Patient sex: M
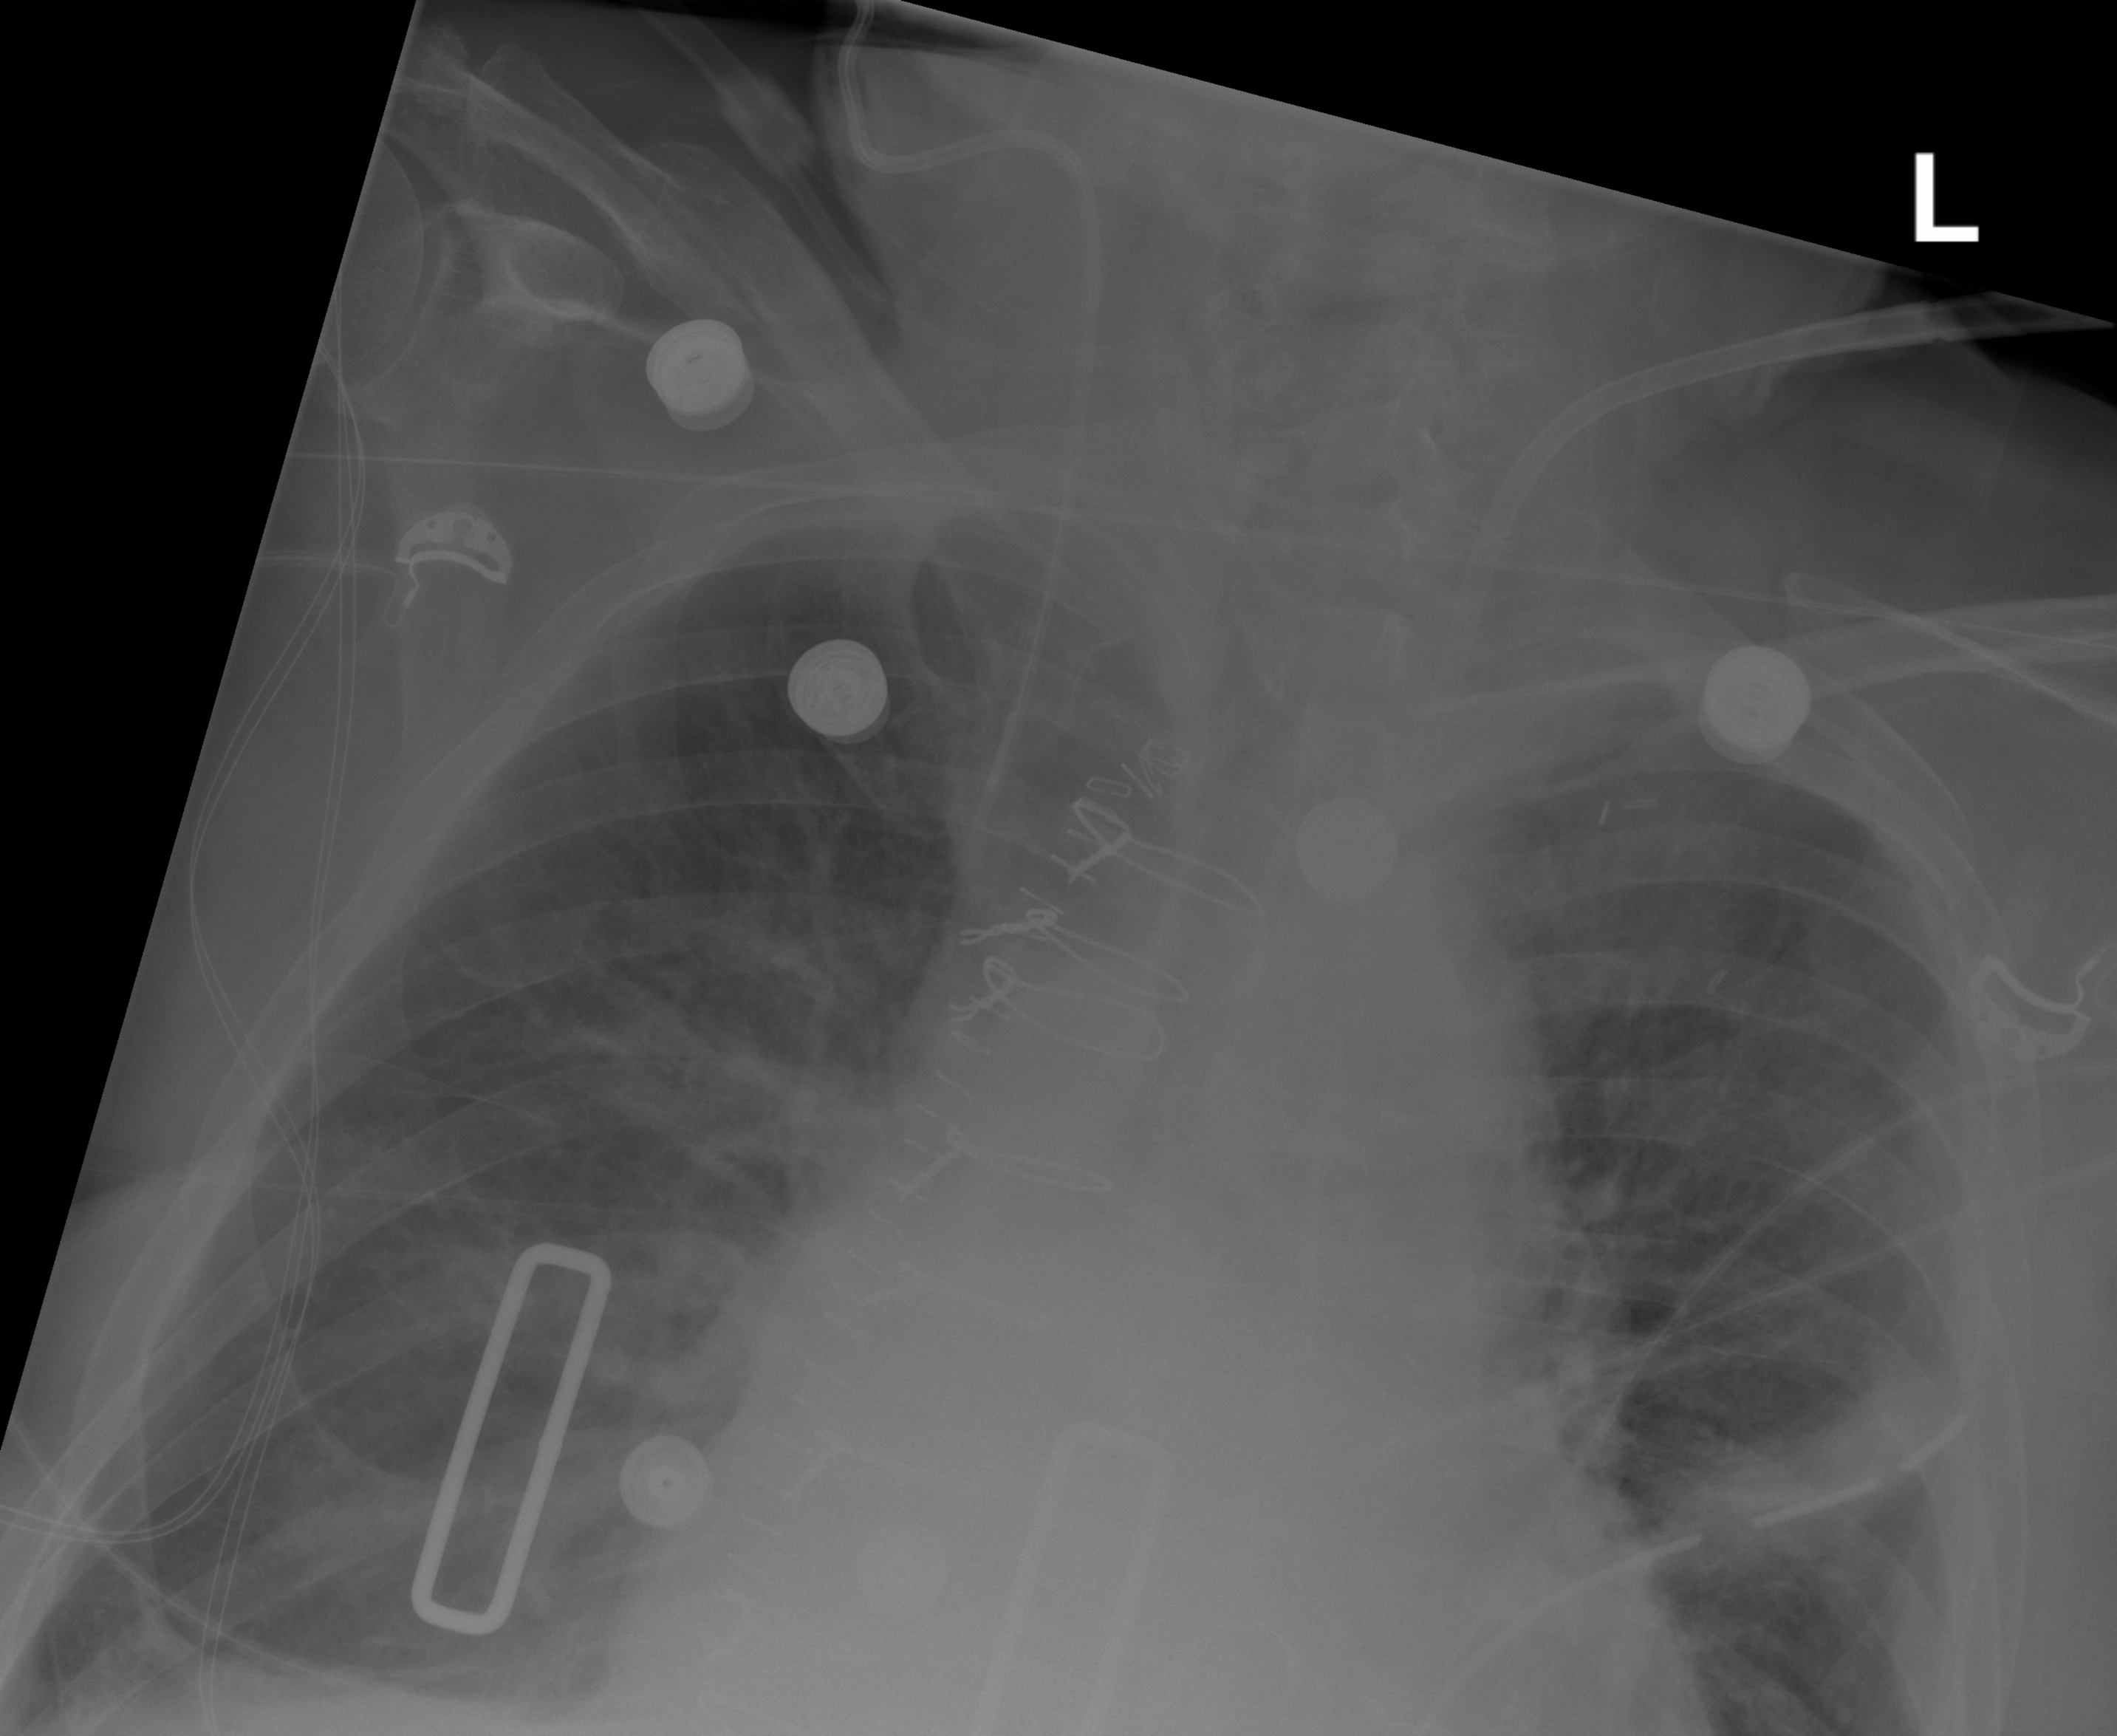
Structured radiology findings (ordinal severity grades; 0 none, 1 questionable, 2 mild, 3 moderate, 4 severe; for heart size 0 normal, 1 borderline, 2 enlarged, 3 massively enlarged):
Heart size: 2
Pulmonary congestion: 2
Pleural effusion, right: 0
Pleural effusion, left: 2
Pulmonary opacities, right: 2
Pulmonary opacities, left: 2
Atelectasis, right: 0
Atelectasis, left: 2